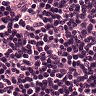
Metastatic tissue present: no